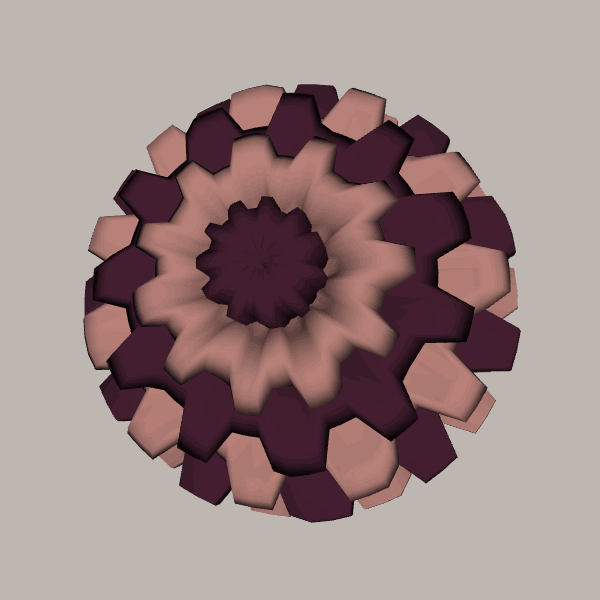
Background: light